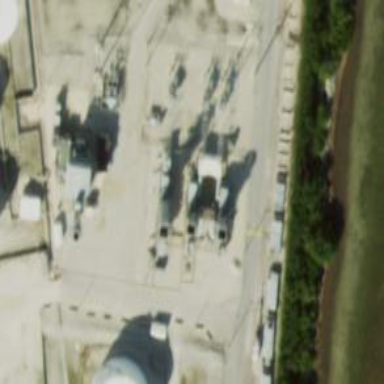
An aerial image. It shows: Generator for power supply.